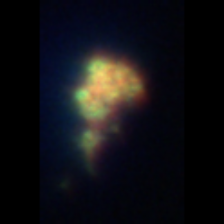
Taxon: Unknown_detritus
Group: Unknown